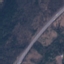
Land use / land cover class: Highway